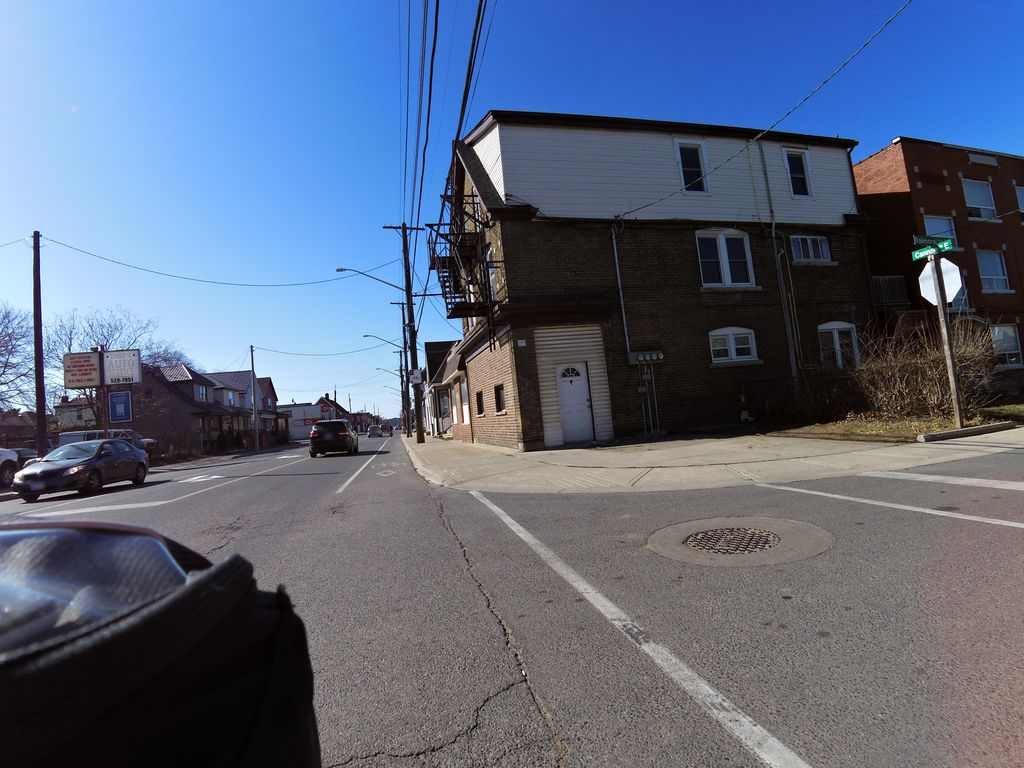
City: hamilton